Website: home-depot
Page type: orders-overview
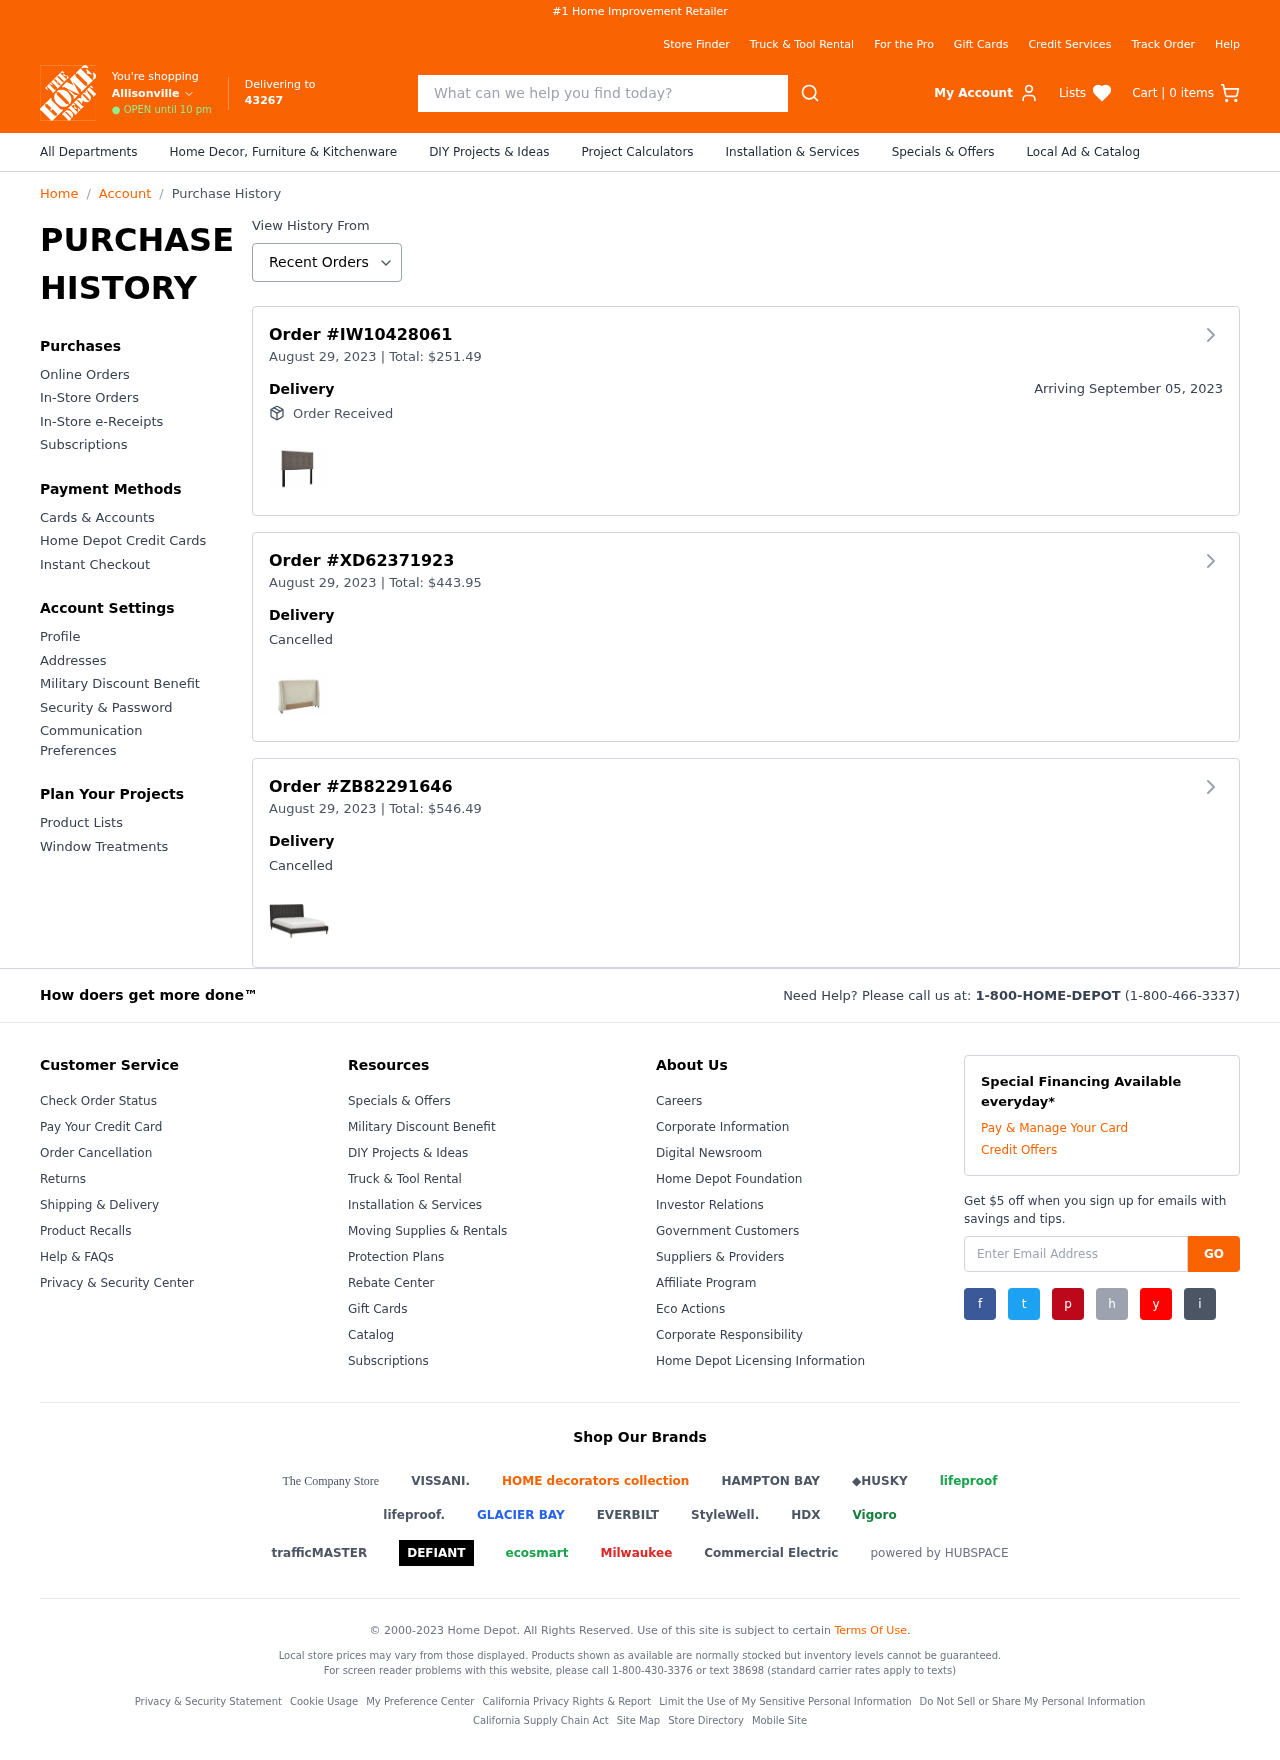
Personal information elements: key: PII_CITY
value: Allisonville
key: PII_POSTCODE
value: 43267
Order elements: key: ORDER_NUM_ITEMS
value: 0
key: ORDER_ID
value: IW10428061
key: ORDER_DATE
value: August 29, 2023
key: ORDER1_TOTAL
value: $251.49
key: ORDER_DELIVERY_DATE
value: September 05, 2023
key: ORDER2_ID
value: XD62371923
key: ORDER2_DATE
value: August 29, 2023
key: ORDER2_TOTAL
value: $443.95
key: ORDER3_ID
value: ZB82291646
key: ORDER3_DATE
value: August 29, 2023
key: ORDER3_TOTAL
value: $546.49
Search elements: key: HEADER_SEARCH
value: What can we help you find today?